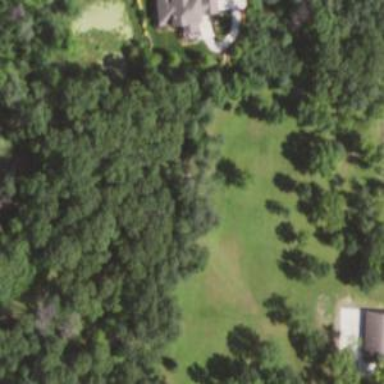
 perfect for leisurely sports activities."